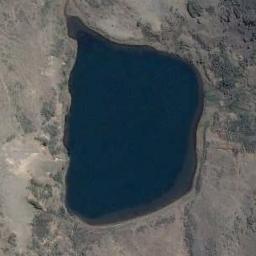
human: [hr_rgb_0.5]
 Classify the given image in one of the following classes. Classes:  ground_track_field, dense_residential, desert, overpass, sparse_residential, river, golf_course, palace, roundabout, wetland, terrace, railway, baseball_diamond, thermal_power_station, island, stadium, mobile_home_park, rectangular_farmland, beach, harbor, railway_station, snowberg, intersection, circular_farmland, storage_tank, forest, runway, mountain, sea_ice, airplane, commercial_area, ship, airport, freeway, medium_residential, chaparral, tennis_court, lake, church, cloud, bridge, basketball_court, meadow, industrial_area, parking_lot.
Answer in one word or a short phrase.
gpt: lake